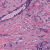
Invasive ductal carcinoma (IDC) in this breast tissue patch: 1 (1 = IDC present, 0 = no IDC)